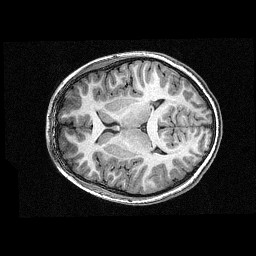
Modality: T1w
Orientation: axial
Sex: male
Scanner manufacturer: siemens
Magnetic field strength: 3 T
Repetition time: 2.3 s
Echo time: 0.00336 s